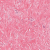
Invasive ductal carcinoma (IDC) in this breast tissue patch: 0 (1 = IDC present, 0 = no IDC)